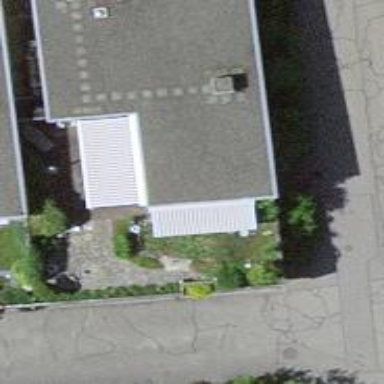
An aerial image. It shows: Garage.